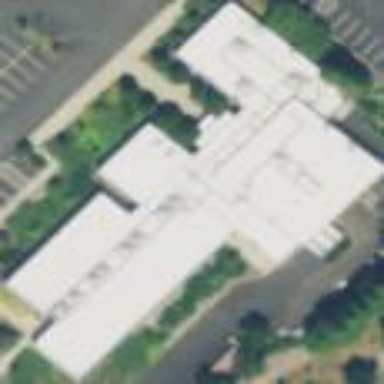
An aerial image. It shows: College building.